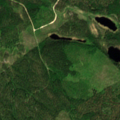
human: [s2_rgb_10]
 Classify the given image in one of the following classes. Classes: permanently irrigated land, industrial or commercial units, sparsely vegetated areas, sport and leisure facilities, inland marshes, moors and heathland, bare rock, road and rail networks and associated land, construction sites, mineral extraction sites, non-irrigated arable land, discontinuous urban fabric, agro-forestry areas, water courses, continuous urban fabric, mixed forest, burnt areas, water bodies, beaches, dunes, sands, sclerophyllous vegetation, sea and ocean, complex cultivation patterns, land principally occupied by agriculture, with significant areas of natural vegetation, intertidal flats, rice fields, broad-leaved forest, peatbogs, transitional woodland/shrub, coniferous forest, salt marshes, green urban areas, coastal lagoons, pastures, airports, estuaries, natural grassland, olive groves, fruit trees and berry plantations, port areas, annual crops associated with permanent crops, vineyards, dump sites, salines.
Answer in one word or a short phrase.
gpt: coniferous forest, transitional woodland/shrub